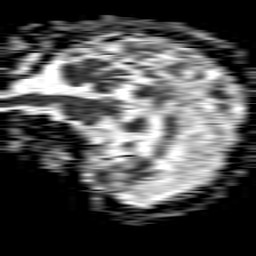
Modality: ADC
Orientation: sagittal
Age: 80
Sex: male
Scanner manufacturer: philips
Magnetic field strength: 1.5 T
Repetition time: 4.6 s
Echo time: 0.08517 s